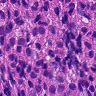
Metastatic tissue present: yes